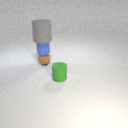
small blue rubber cylinder below large gray rubber cylinder